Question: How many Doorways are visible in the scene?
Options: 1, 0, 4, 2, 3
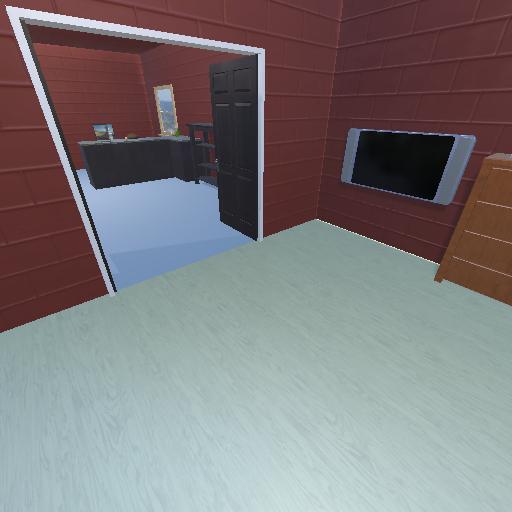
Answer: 1